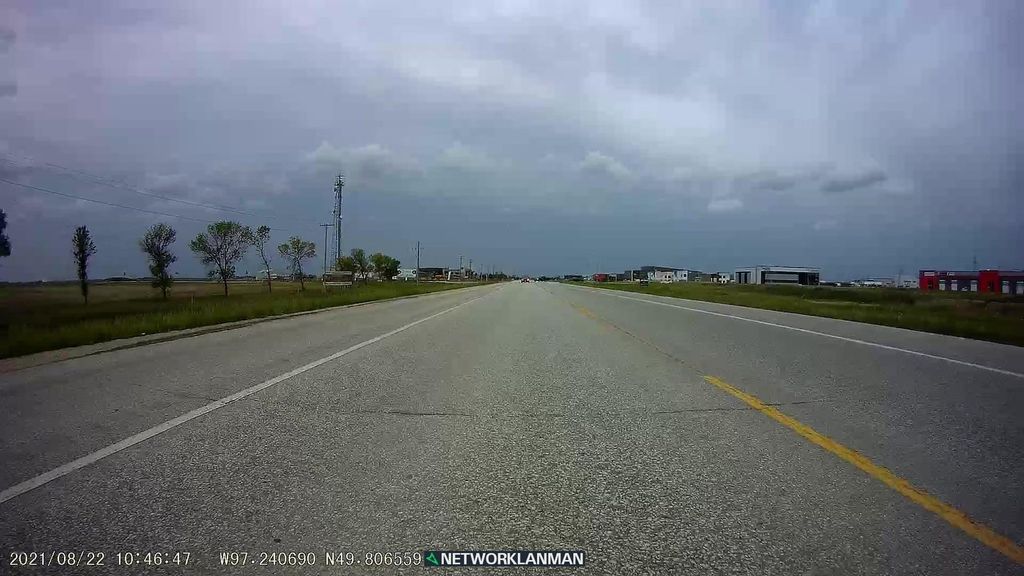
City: winnipeg